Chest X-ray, PA view. Patient: 55 years old, sex M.
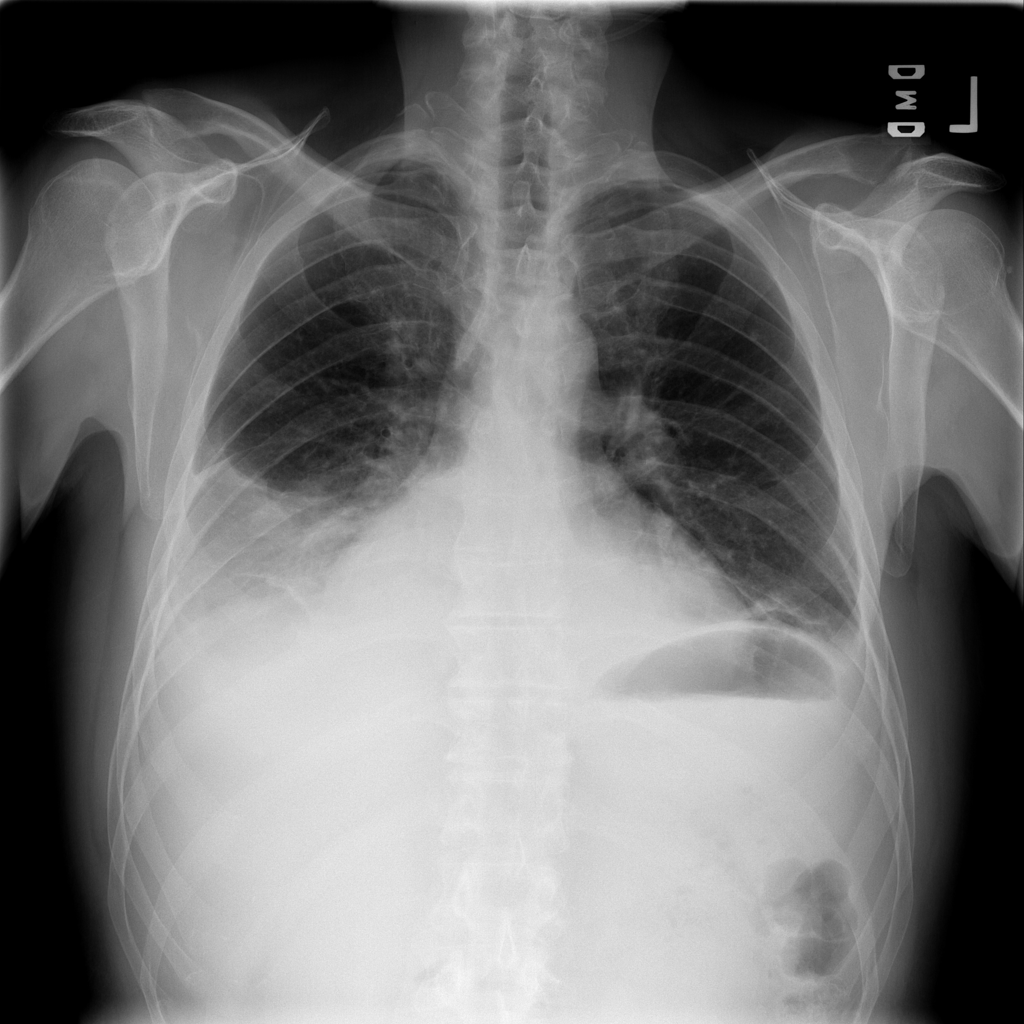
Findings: Effusion